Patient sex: F
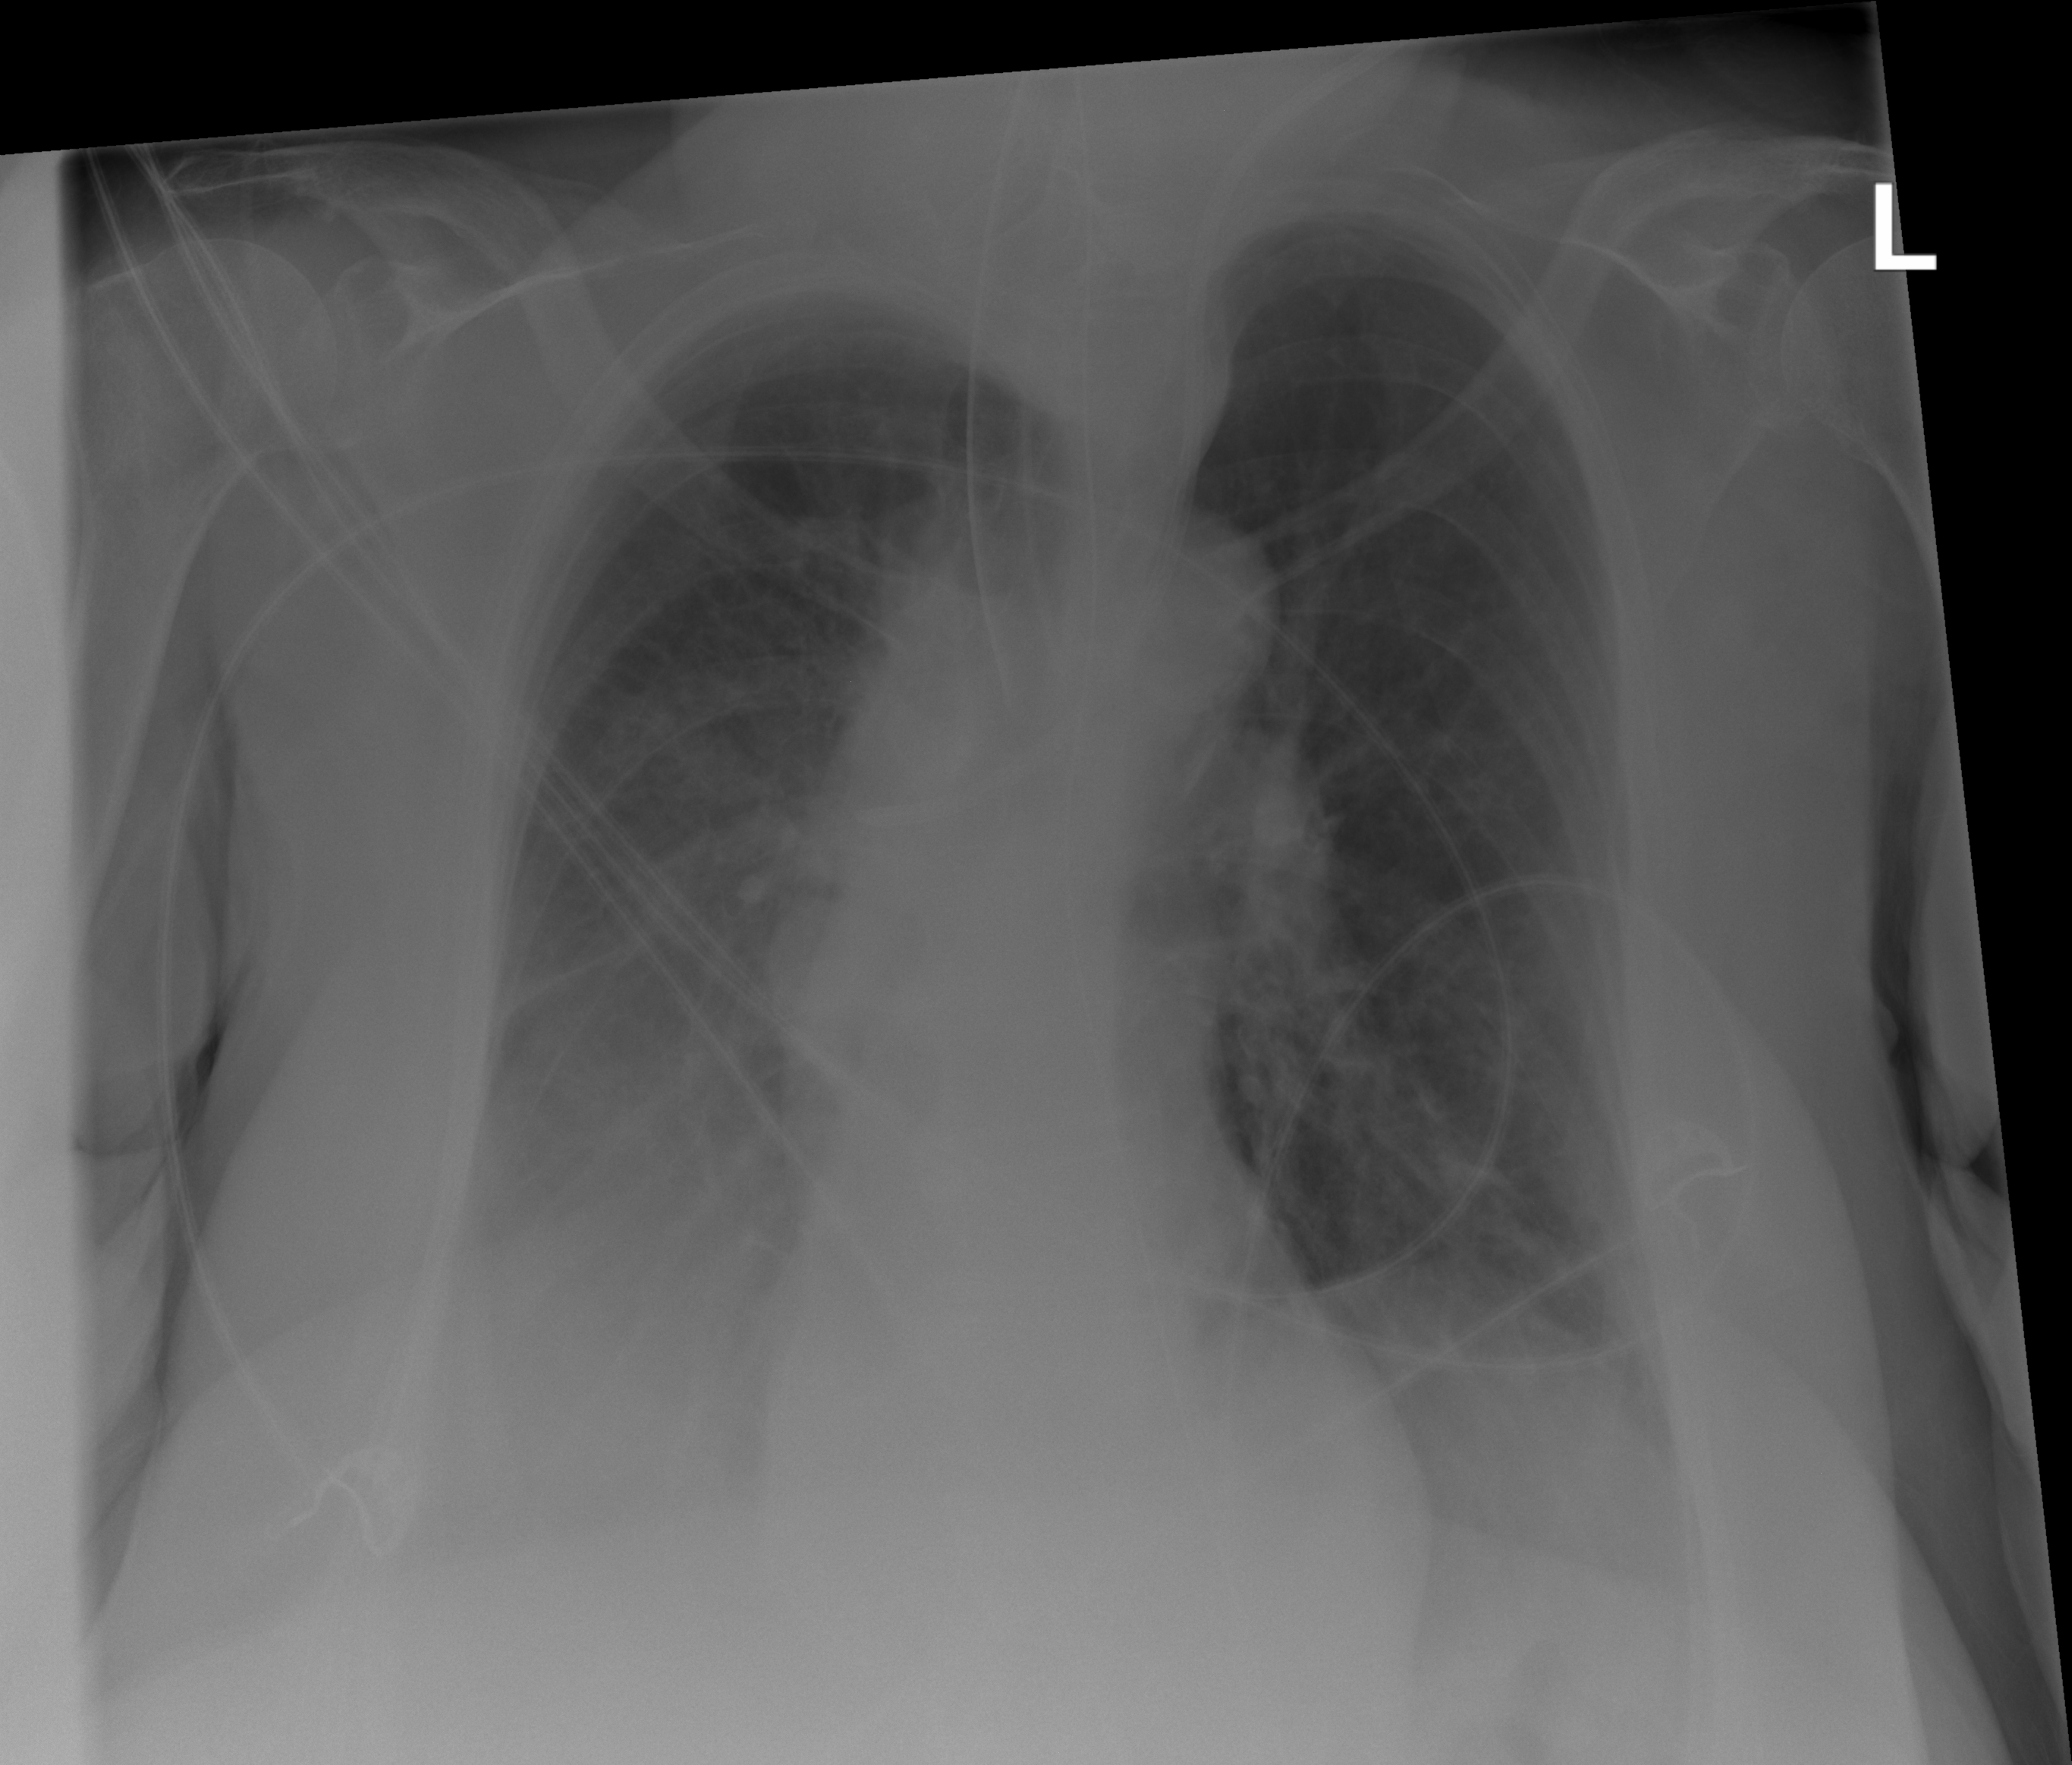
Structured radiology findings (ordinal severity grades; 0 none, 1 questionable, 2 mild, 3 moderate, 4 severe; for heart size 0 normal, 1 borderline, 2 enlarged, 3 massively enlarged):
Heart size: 0
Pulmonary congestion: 0
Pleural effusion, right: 2
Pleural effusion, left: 0
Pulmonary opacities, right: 0
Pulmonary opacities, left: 0
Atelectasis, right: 2
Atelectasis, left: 0